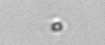
Label: nanoplankton_mix